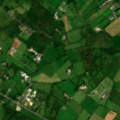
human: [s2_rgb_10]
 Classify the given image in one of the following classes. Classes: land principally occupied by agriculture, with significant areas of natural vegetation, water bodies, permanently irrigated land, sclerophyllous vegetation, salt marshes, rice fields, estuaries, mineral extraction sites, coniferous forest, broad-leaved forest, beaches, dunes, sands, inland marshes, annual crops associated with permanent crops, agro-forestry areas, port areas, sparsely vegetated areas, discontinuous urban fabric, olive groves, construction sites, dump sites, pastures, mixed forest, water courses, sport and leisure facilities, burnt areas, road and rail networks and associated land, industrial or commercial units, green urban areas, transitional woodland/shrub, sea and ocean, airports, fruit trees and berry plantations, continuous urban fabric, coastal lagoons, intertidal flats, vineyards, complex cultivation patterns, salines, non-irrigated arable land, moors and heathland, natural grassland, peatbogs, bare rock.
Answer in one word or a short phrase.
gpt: pastures, land principally occupied by agriculture, with significant areas of natural vegetation